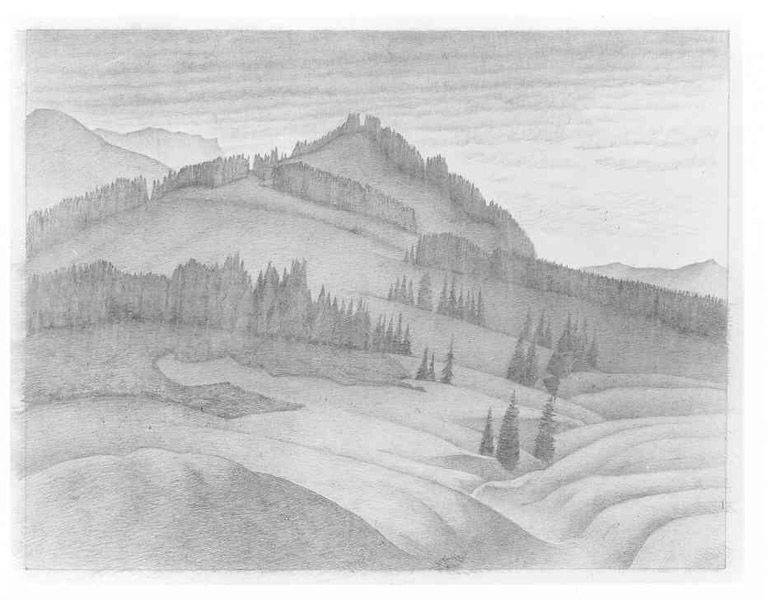
Titel: Winkelmoos II
Künstler: Alexander Kanoldt
Standort: Karlsruhe
Institution: Staatliche Kunsthalle Karlsruhe
Schlagwörter: baum, berg, dunkel, felsen, himmel, meer, schatten, weiß, wolken, aquarell, bäume, landschaft, grau, hell, hintergrund, licht, schwarz, skizze, zeichnung, blick, gras, schnee, weg, wiese, dämmerung, feld, felder, ferne, horizont, hügel, natur, weite, wege, wiesen, tal, wald, anhöhe, aussicht, wellen, vedute, studie, furchen, berge, berghang, einschnitt, flächen, gebirge, gipfel, gletscher, hang, kamm, baumreihe, dunst, grafik, nebel, kahl, monochrom, wasserfarbe, schlucht, winter, grisaille, tannen, querformat, wetter, streifen, stimmung, stufe, stufen, still, hoch, striche, unscharf, burg, höhe, weiden, wandern, alpen, bergspitze, trostlos, festung, wälder, schwarzweiss, täler, schluchten, schraffur, radierung, stich, lithografie, quer, bleistift, nadelbaum, tanne, viel, tinte, bleistiftzeichnung, liebespaar, landschaftsbild, lanschaft, fließend, nadelbäume, hain, tannenbäume, pinselstriche, nadelwald, zwielicht, grautöne, schwar, grat, lasur, baäume, buckel, lasierend, hecken, haine, baumreihen, trist, gebrige, bachbett, formal, graz, scharffur, schwarzweis, gegend, berger, tann, klare formen, zeichnuung, wolkenstimmung, d, naturszene, schwarzwei?, hügel wald, himmel wolkengebirge, muränen, kaggnoob, furschen, ehang